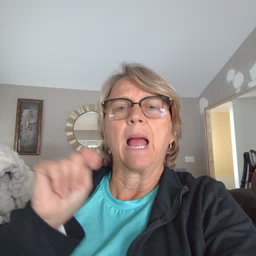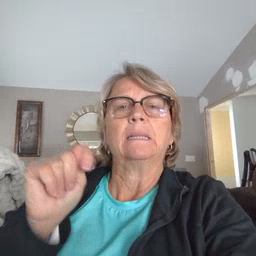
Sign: potty